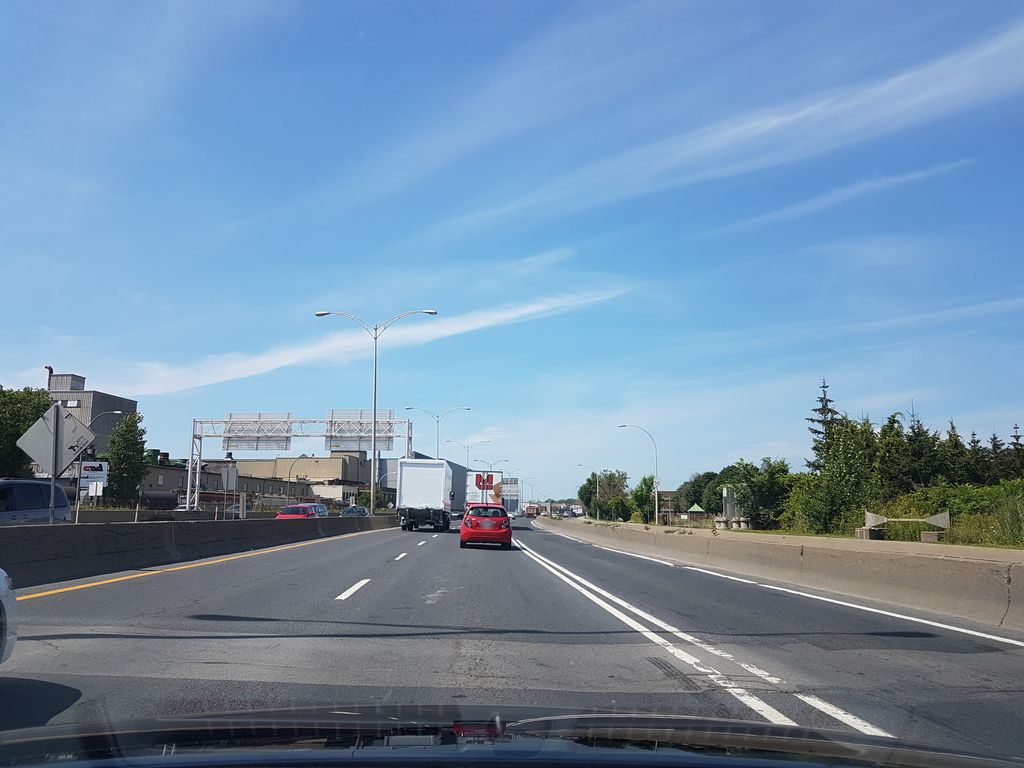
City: montreal